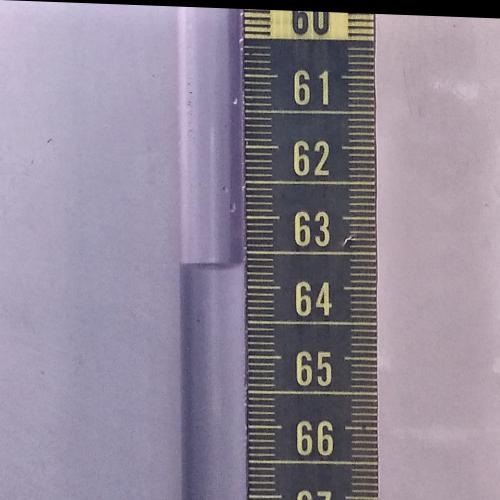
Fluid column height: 63.7 cm